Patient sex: M
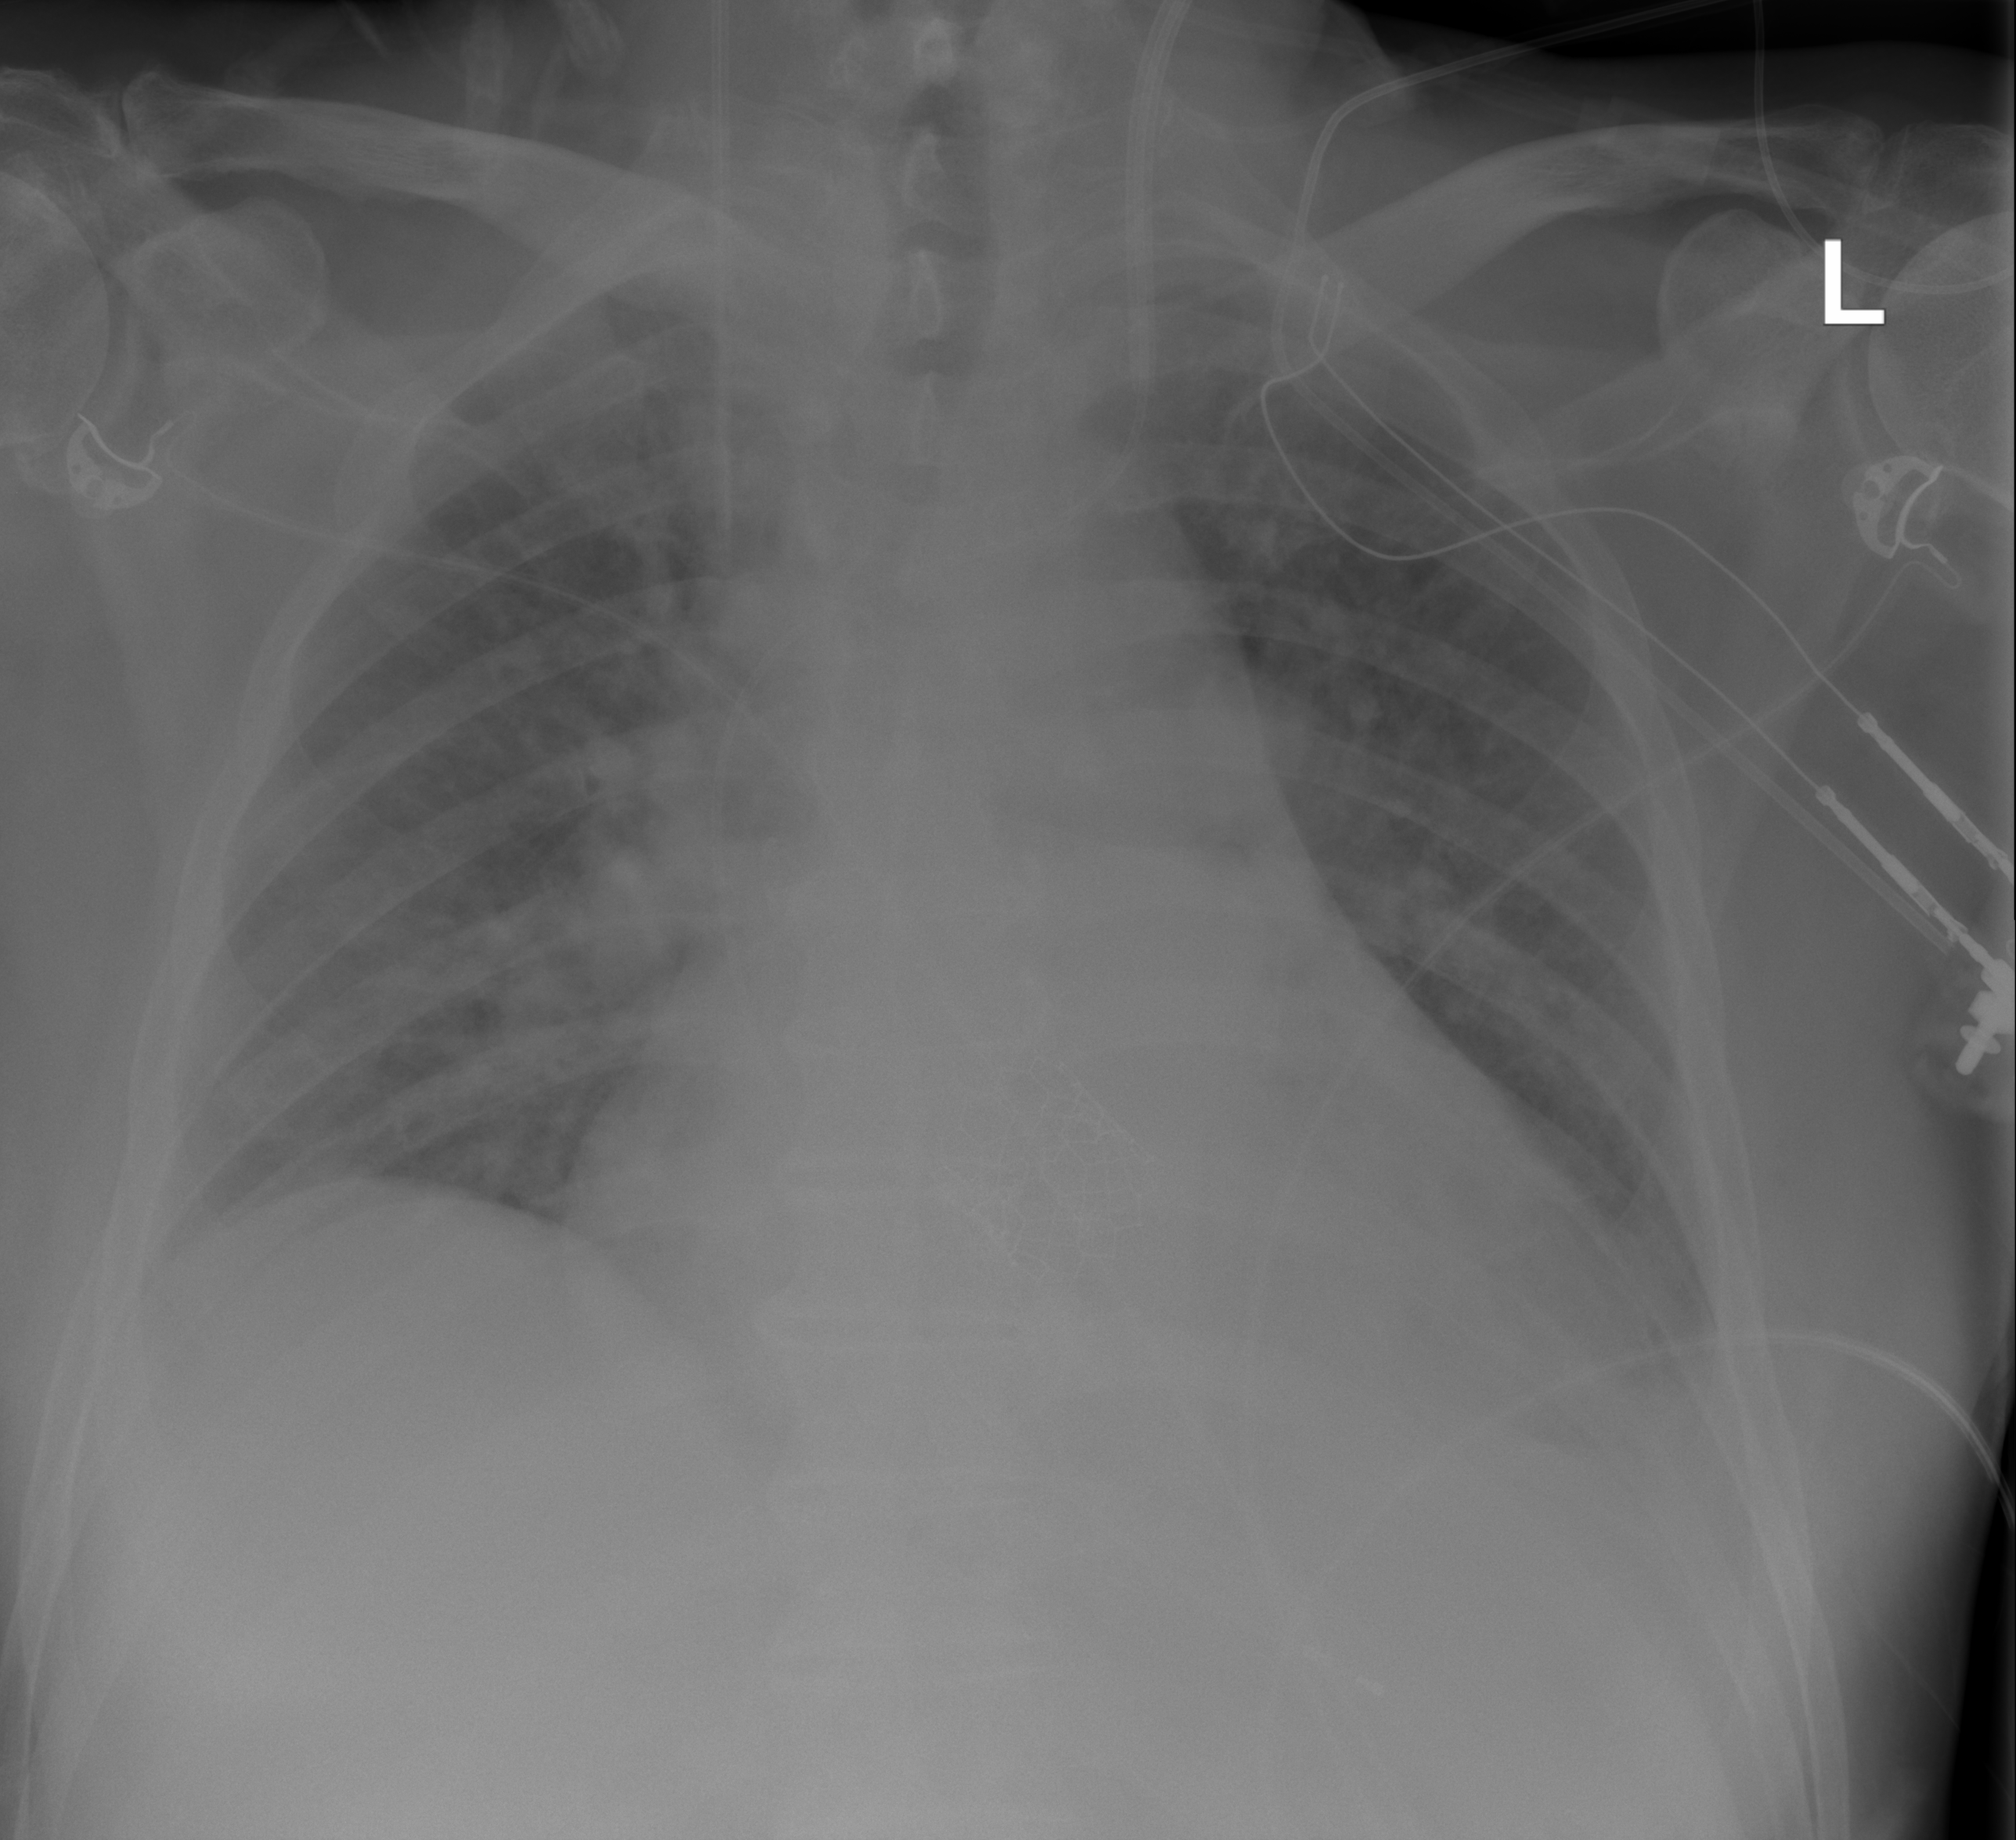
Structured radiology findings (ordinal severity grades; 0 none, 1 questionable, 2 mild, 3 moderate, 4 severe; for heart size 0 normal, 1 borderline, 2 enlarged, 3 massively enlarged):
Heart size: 2
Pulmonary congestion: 2
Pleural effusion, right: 0
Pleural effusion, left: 0
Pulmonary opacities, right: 2
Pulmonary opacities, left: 2
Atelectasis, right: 0
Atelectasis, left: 0